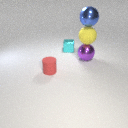
large blue metal sphere above large yellow rubber sphere